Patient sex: M
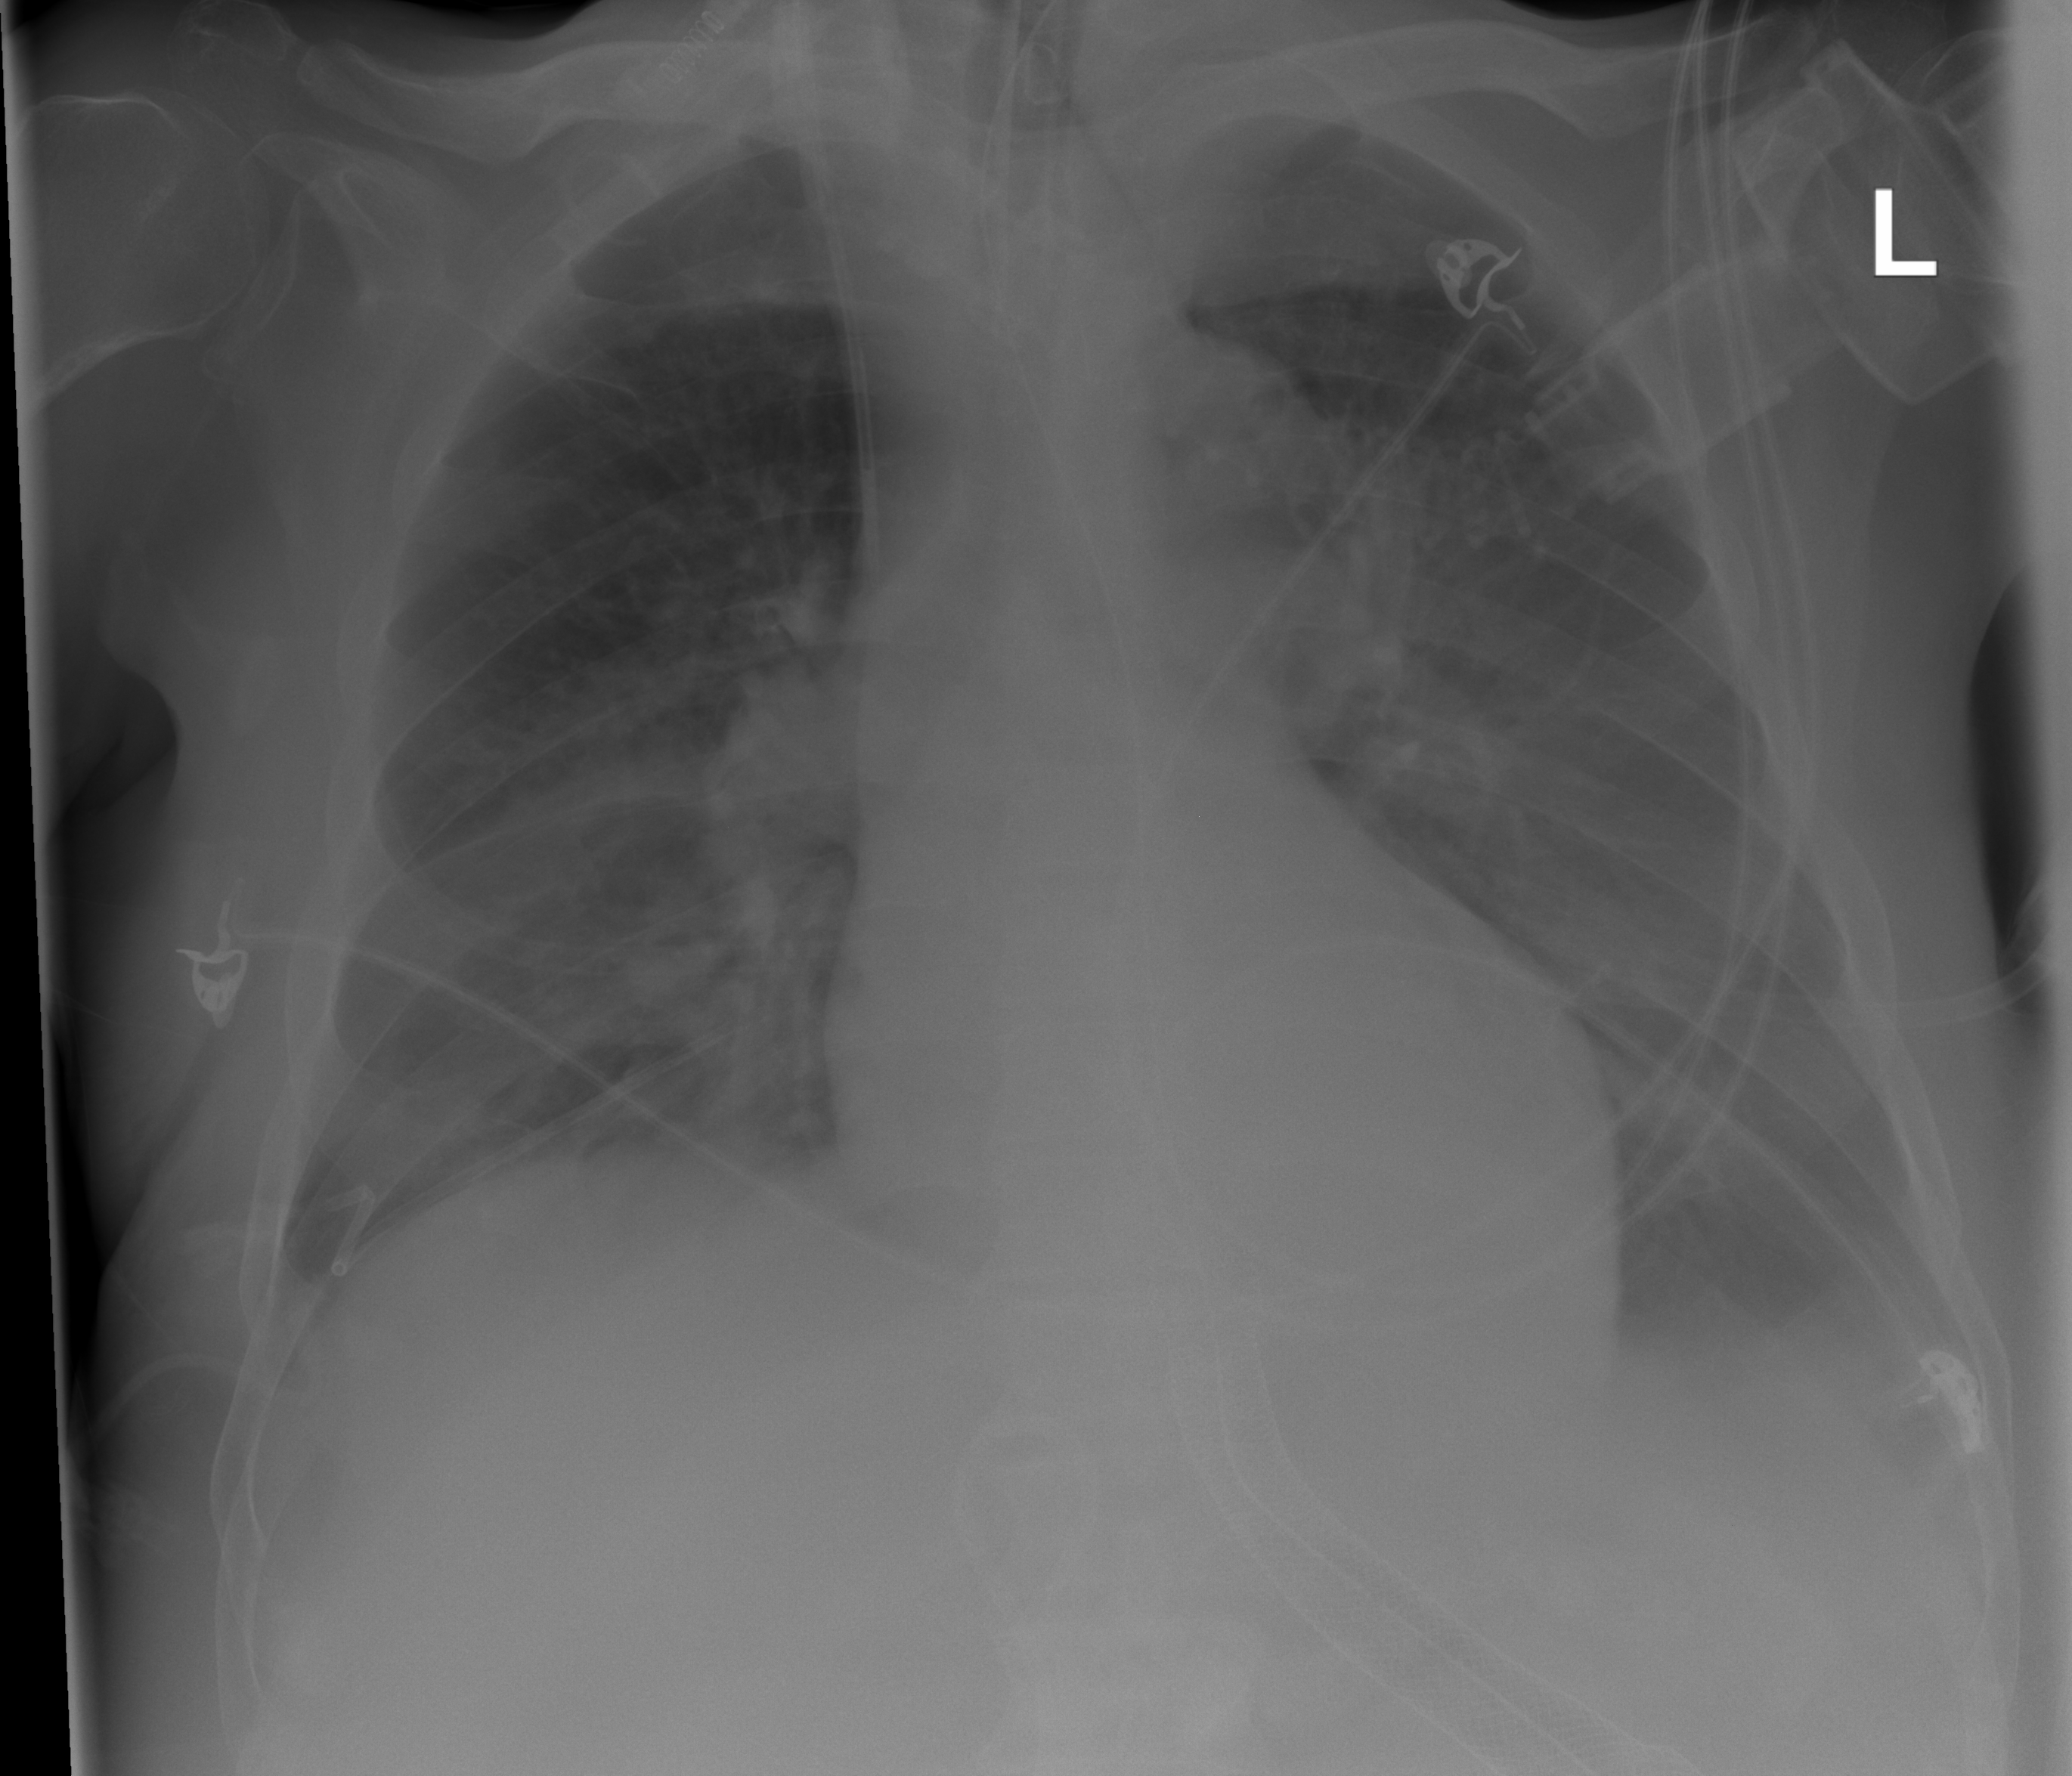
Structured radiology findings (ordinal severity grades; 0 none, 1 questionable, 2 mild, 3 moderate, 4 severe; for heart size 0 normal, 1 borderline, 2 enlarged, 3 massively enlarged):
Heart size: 0
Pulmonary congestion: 1
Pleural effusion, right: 0
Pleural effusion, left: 2
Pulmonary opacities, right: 2
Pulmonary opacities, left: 2
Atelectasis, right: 1
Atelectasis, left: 1